Question: This is very odd behavior (which appears only to happen on Chrome on a Mac) where much of the code appears to be skipped entirely and variables that should have values are set as "undefined".
Here is a screenshot from Chrome's developer tools. Note that line 817 was never hit! However 833 was hit and what we are looking at is an exception that was hit and I looked up the call stack to find this mess. Also note that the variables "loc", "lon" and "tc" are all undefined, which should not be possible as they have each have been evaluated on lines 822, 823/824, and 827/831. If there was an error in the calculations the values of these variables should be NaN from my understanding.

Here is the actual code:
'''
function getCircle2(latin, lonin, radius) {
var locs = new Array();
var lat1 = latin * Math.PI / 180.0;
var lon1 = lonin * Math.PI / 180.0;
var d = radius / 3956;
var x;
for (x = 0; x <= 360; x++) {
var tc = (x / 90) * Math.PI / 2;
var lat = Math.asin(Math.sin(lat1) * Math.cos(d) + Math.cos(lat1) * Math.sin(d) * Math.cos(tc));
lat = 180.0 * lat / Math.PI;
var lon;
if (Math.cos(lat1) == 0) {
lon = lonin; // endpoint a pole
}
else {
lon = ((lon1 - Math.asin(Math.sin(tc) * Math.sin(d) / Math.cos(lat1)) + Math.PI) % (2 * Math.PI)) - Math.PI;
}
lon = 180.0 * lon / Math.PI;
var loc = new VELatLong(lat, lon);
locs.push(loc);
}
return locs;
}
'''
Can anyone shine some light on this wizardry? Why would a breakpoint be ignored and variables have incorrect values only in Chrome on a Mac!?
EDIT:
It appears that I have fixed the bug. All I did was isolate the breaking code in its own function, call the function once, if it threw an exception I called it again and it seems to work 100% of the time. I am still very curious at what was the root cause of the issue.
'''
//new function to isolate the exception
function getCirclePointOnRadius(deg, lat1, lon1, d, attempt) {
attempt = attempt || 1;
var maxAttempts = 2;
try {
var tc = (deg / 90) * Math.PI / 2;
var lat = Math.asin(Math.sin(lat1) * Math.cos(d) + Math.cos(lat1) * Math.sin(d) * Math.cos(tc));
lat = 180.0 * lat / Math.PI;
var lon;
if (Math.cos(lat1) == 0) {
lon = lonin; // endpoint a pole
}
else {
lon = ((lon1 - Math.asin(Math.sin(tc) * Math.sin(d) / Math.cos(lat1)) + Math.PI) % (2 * Math.PI)) - Math.PI;
}
lon = 180.0 * lon / Math.PI;
var loc = new VELatLong(lat, lon);
return loc;
}
catch (e) {
console.log2('Error when gathering circle point "' + e + '", trying again', deg, lat1, lon1);
if (attempt < maxAttempts) {
return getCirclePointOnRadius(deg, lat1, lon1, ++attempt);
}
else {
return 0;
}
}
}
'''
And then I replace the loop that originally held the logic (in 'getCircle2') with:
'''
for (x = 0; x <= 360; x++) {
locs.push(getCirclePointOnRadius(x, lat1, lon1, d));
}
'''
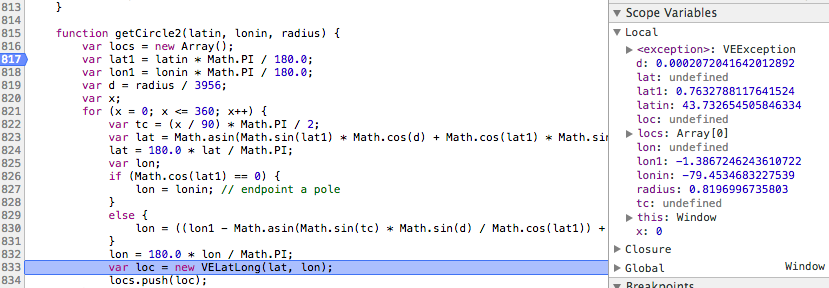
Answer: It looks like you might be a victim of variable hoisting <URL>
Line 833 is probably being hoisted as its a variable name declaration within the function scope. Refactoring your variable declarations may fix the problem.